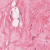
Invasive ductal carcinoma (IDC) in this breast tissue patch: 0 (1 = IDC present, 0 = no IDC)